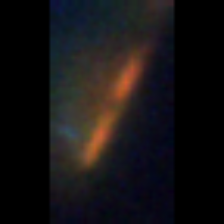
Taxon: Pennate
Group: Diatoms